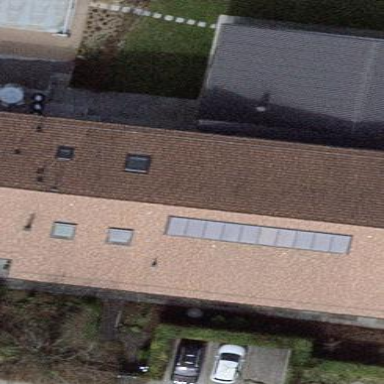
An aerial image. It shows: Detached building.